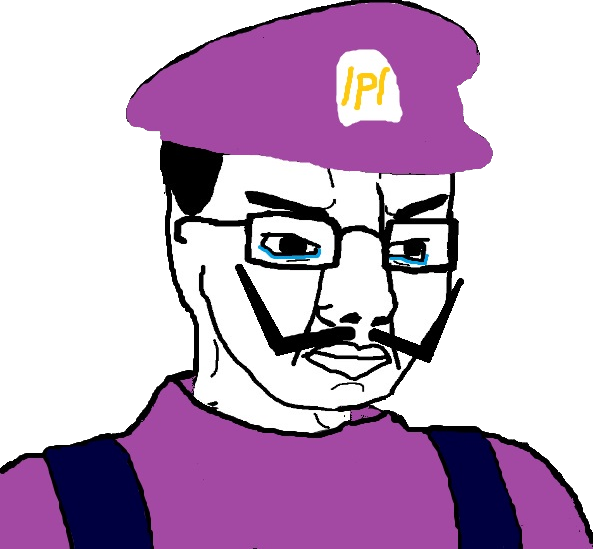
Label: 5_Poljak